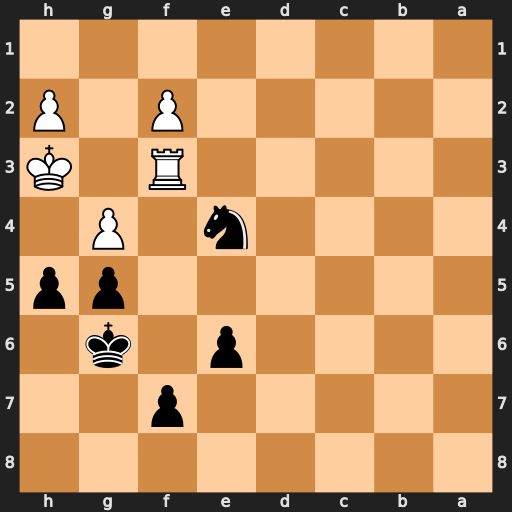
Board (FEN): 8/5p2/4p1k1/6pp/4n1P1/5R1K/5P1P/8
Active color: b
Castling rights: -
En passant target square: -
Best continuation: hxg4+ Kxg4 f5+ Kh3 g4+ Kg2 gxf3+